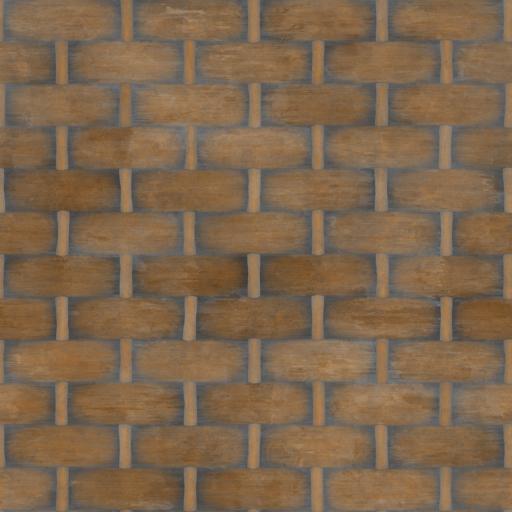
Tags: brown wicker